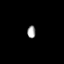
Tissue: prostate
Cell type: Epithelial cells
Senescence score: 0.2065
Nuclear area (px): 100
Mean DAPI intensity: 163.83